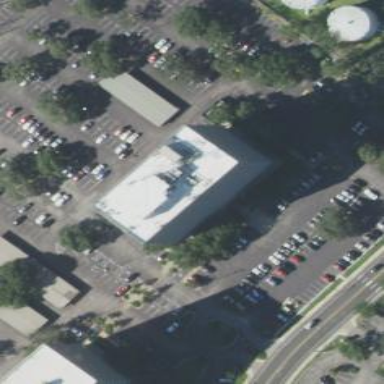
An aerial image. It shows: Office building.